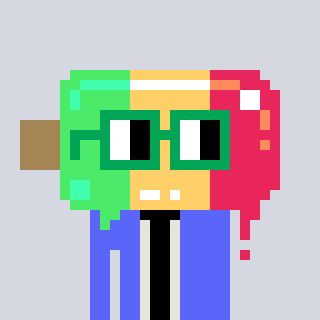
a pixel art character with square green glasses, a icepop-shaped head and a purple-colored body on a cool background